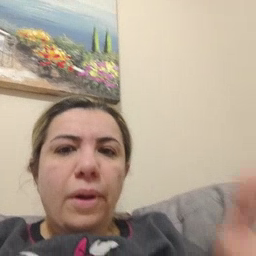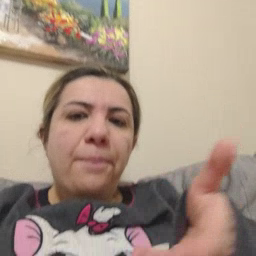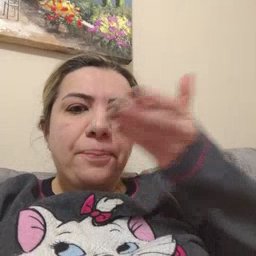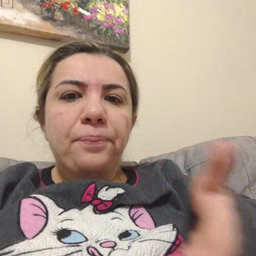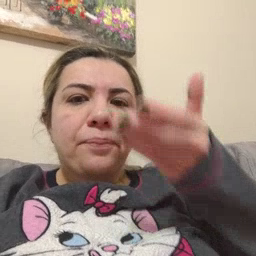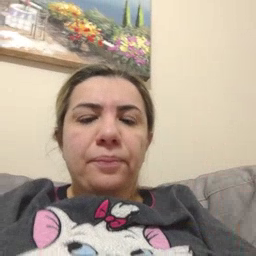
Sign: cereal